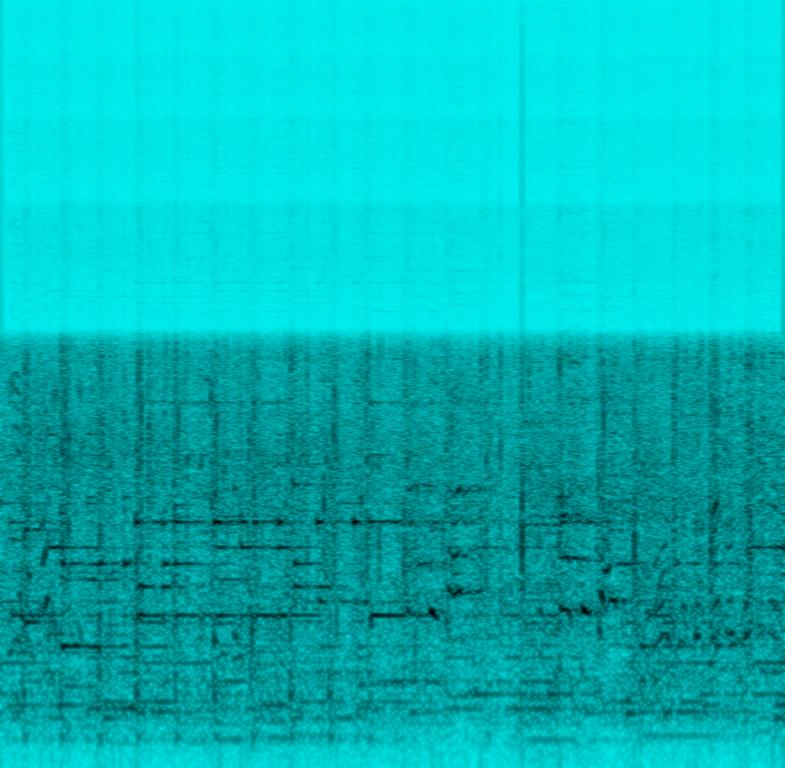
A male vocalist sings this energetic song. The tempo is fast with a spirited piano accompaniment and ambient street noises like vehicles, people talking and breeze. There is a sound of clapping and cheering indicating that this is a live street performance. The audio quality is inferior causing static and muffled sounds.This song is a cheerful, animated, spirited, happy, chirpy and bouncy pop.